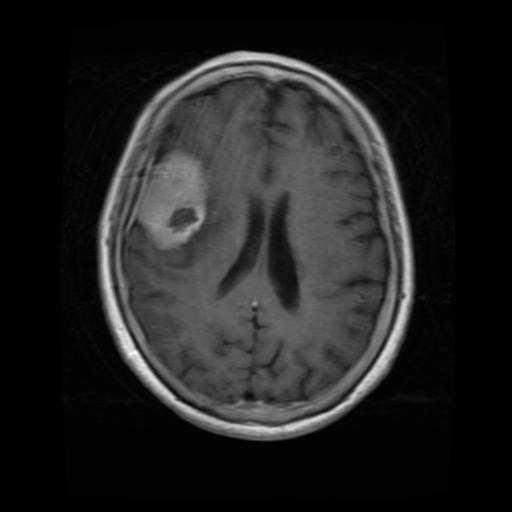
Label: meningioma